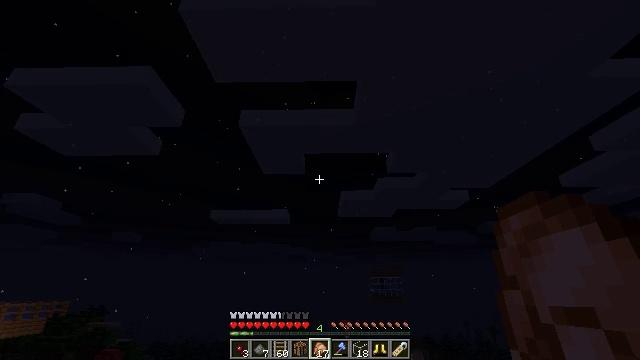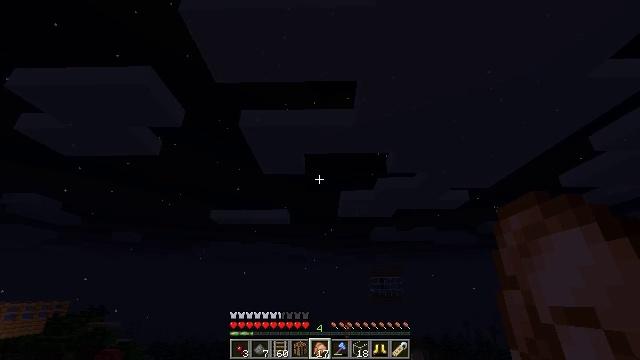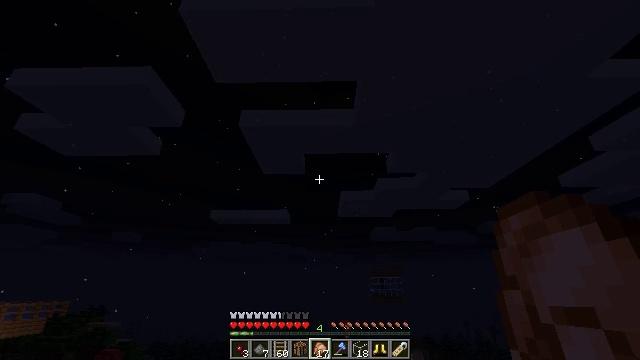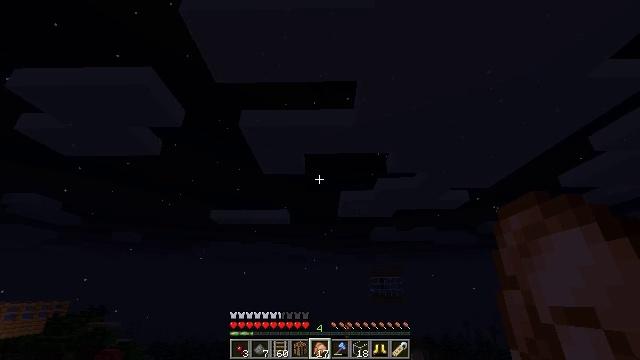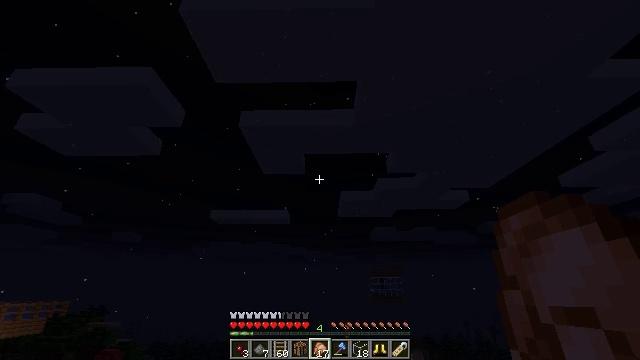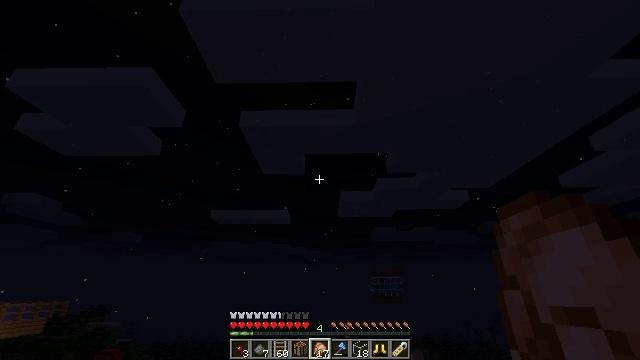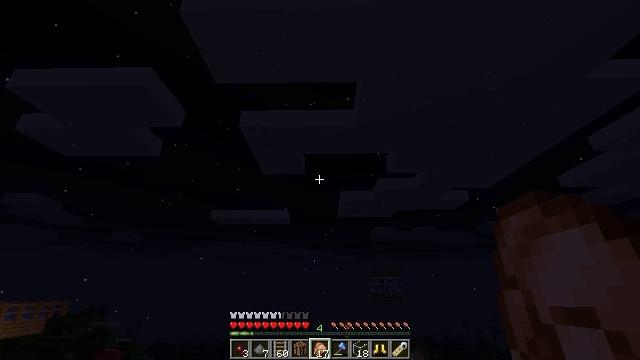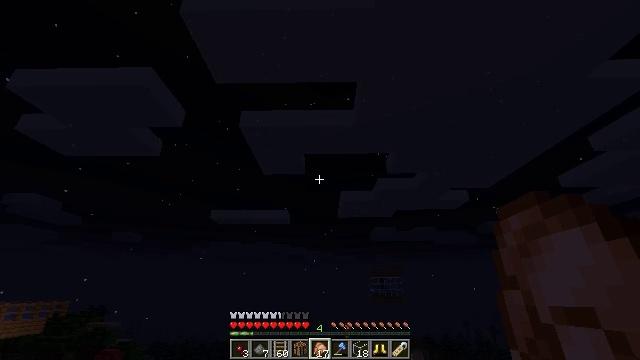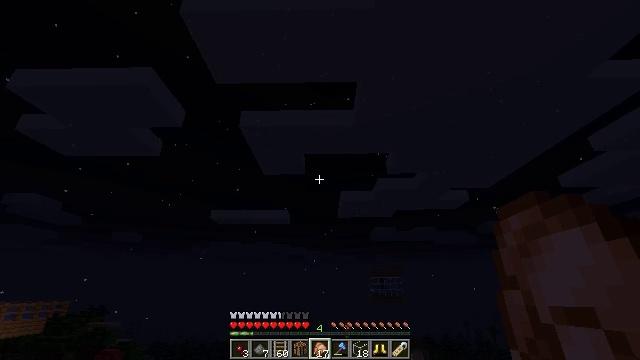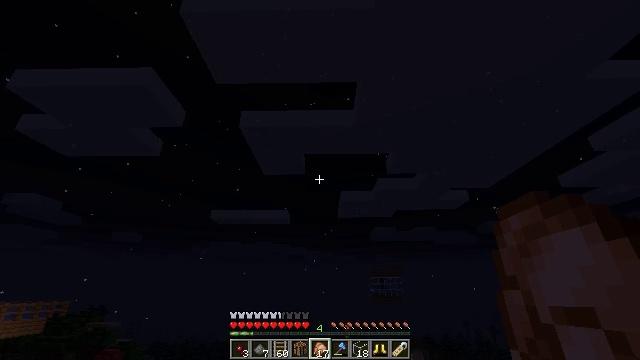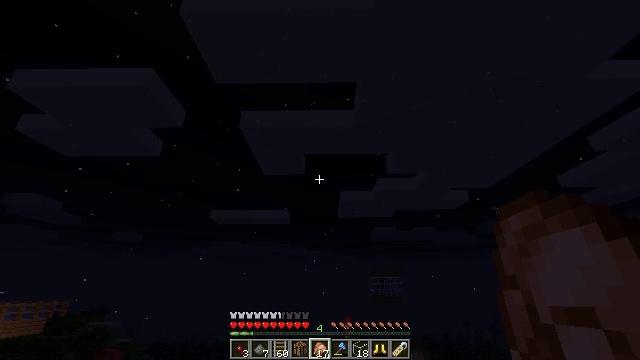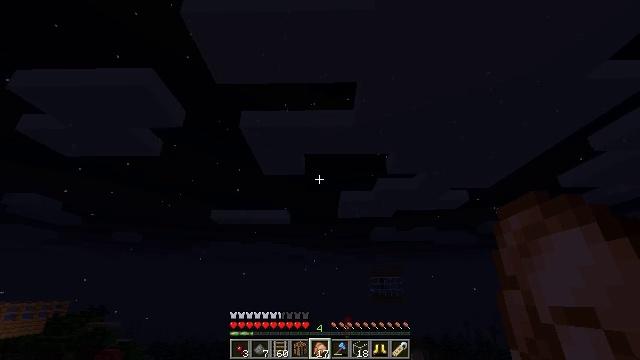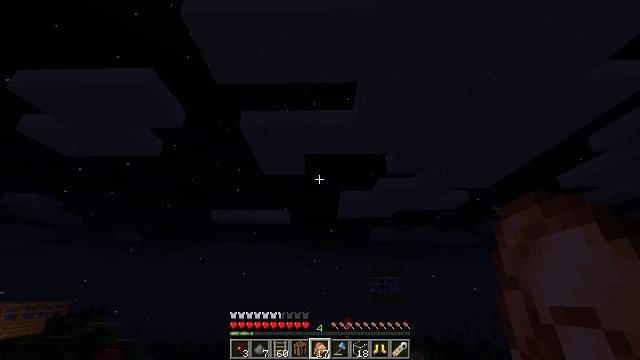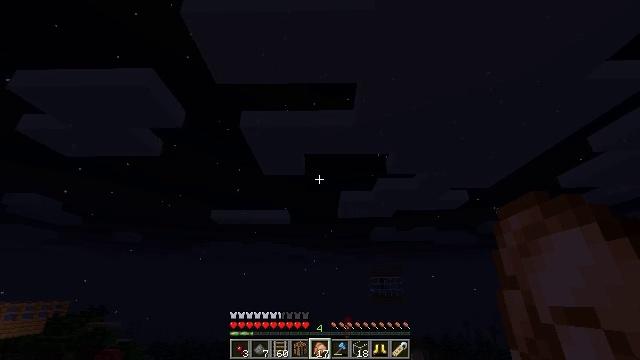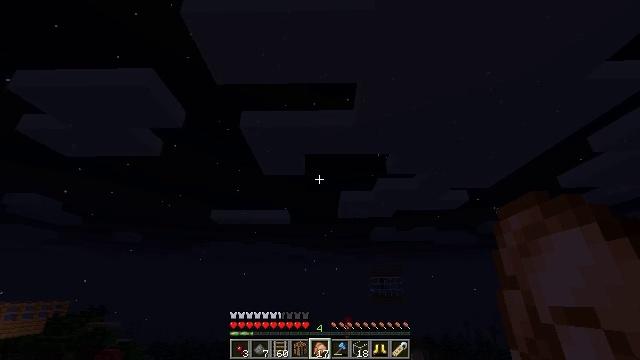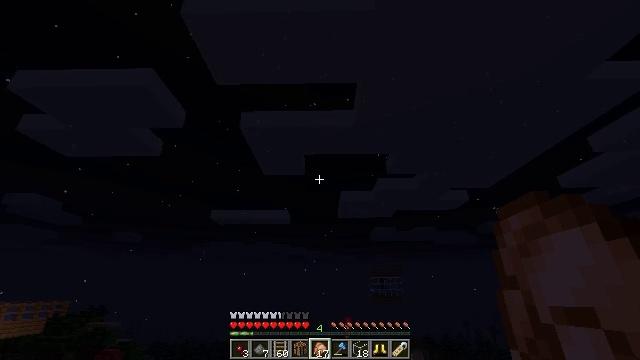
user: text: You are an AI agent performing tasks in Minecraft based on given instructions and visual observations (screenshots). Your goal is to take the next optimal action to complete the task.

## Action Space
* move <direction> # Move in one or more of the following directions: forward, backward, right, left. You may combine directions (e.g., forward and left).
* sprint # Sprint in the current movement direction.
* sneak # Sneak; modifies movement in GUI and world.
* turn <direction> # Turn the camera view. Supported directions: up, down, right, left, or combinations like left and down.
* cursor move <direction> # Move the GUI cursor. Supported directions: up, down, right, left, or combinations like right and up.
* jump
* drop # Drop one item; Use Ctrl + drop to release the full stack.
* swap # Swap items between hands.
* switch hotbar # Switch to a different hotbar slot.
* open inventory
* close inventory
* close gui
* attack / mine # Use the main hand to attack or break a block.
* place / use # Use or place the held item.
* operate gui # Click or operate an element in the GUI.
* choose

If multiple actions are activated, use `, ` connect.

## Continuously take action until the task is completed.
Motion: motion action
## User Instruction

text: Attack the glass to break it.
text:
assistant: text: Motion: no_op
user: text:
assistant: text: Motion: no_op
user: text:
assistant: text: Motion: no_op
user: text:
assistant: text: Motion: no_op
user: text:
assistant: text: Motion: no_op
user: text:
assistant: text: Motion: no_op
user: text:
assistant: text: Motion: no_op
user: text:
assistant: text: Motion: no_op
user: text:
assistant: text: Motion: no_op
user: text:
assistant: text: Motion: no_op
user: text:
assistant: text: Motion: no_op
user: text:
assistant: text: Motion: no_op
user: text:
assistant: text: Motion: no_op
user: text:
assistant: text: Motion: no_op
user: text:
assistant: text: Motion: no_op
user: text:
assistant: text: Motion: no_op
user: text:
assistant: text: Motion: no_op
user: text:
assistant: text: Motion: no_op
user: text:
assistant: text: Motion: no_op
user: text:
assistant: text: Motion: no_op
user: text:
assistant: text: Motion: no_op
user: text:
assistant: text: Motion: no_op
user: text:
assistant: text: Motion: no_op
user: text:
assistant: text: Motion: no_op
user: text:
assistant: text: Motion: no_op
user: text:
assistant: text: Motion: no_op
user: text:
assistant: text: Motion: no_op
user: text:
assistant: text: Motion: no_op
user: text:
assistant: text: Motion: no_op
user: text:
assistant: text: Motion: no_op